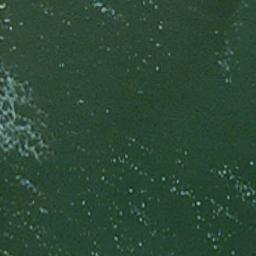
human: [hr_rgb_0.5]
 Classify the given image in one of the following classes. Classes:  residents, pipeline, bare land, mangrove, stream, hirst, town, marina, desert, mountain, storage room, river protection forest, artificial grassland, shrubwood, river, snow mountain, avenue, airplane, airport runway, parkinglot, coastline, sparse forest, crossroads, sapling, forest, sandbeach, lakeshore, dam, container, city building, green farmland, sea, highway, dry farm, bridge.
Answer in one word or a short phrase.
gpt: sea